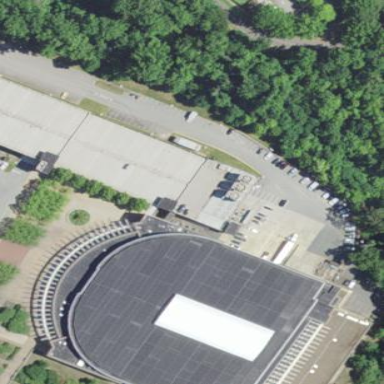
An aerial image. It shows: University building located within sports center.